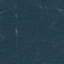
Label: Forest